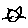
Label: cat